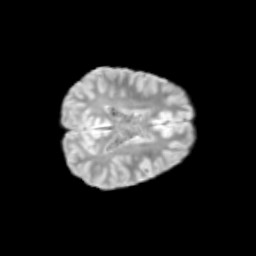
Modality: T2w
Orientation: axial
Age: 11
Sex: male
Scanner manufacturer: siemens
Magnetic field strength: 3 T
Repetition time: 3.8 s
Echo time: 0.07 s